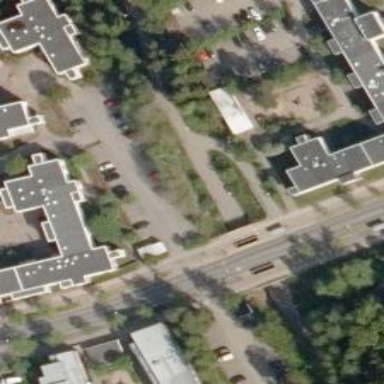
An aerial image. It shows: Asphalt cycleway.